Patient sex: F
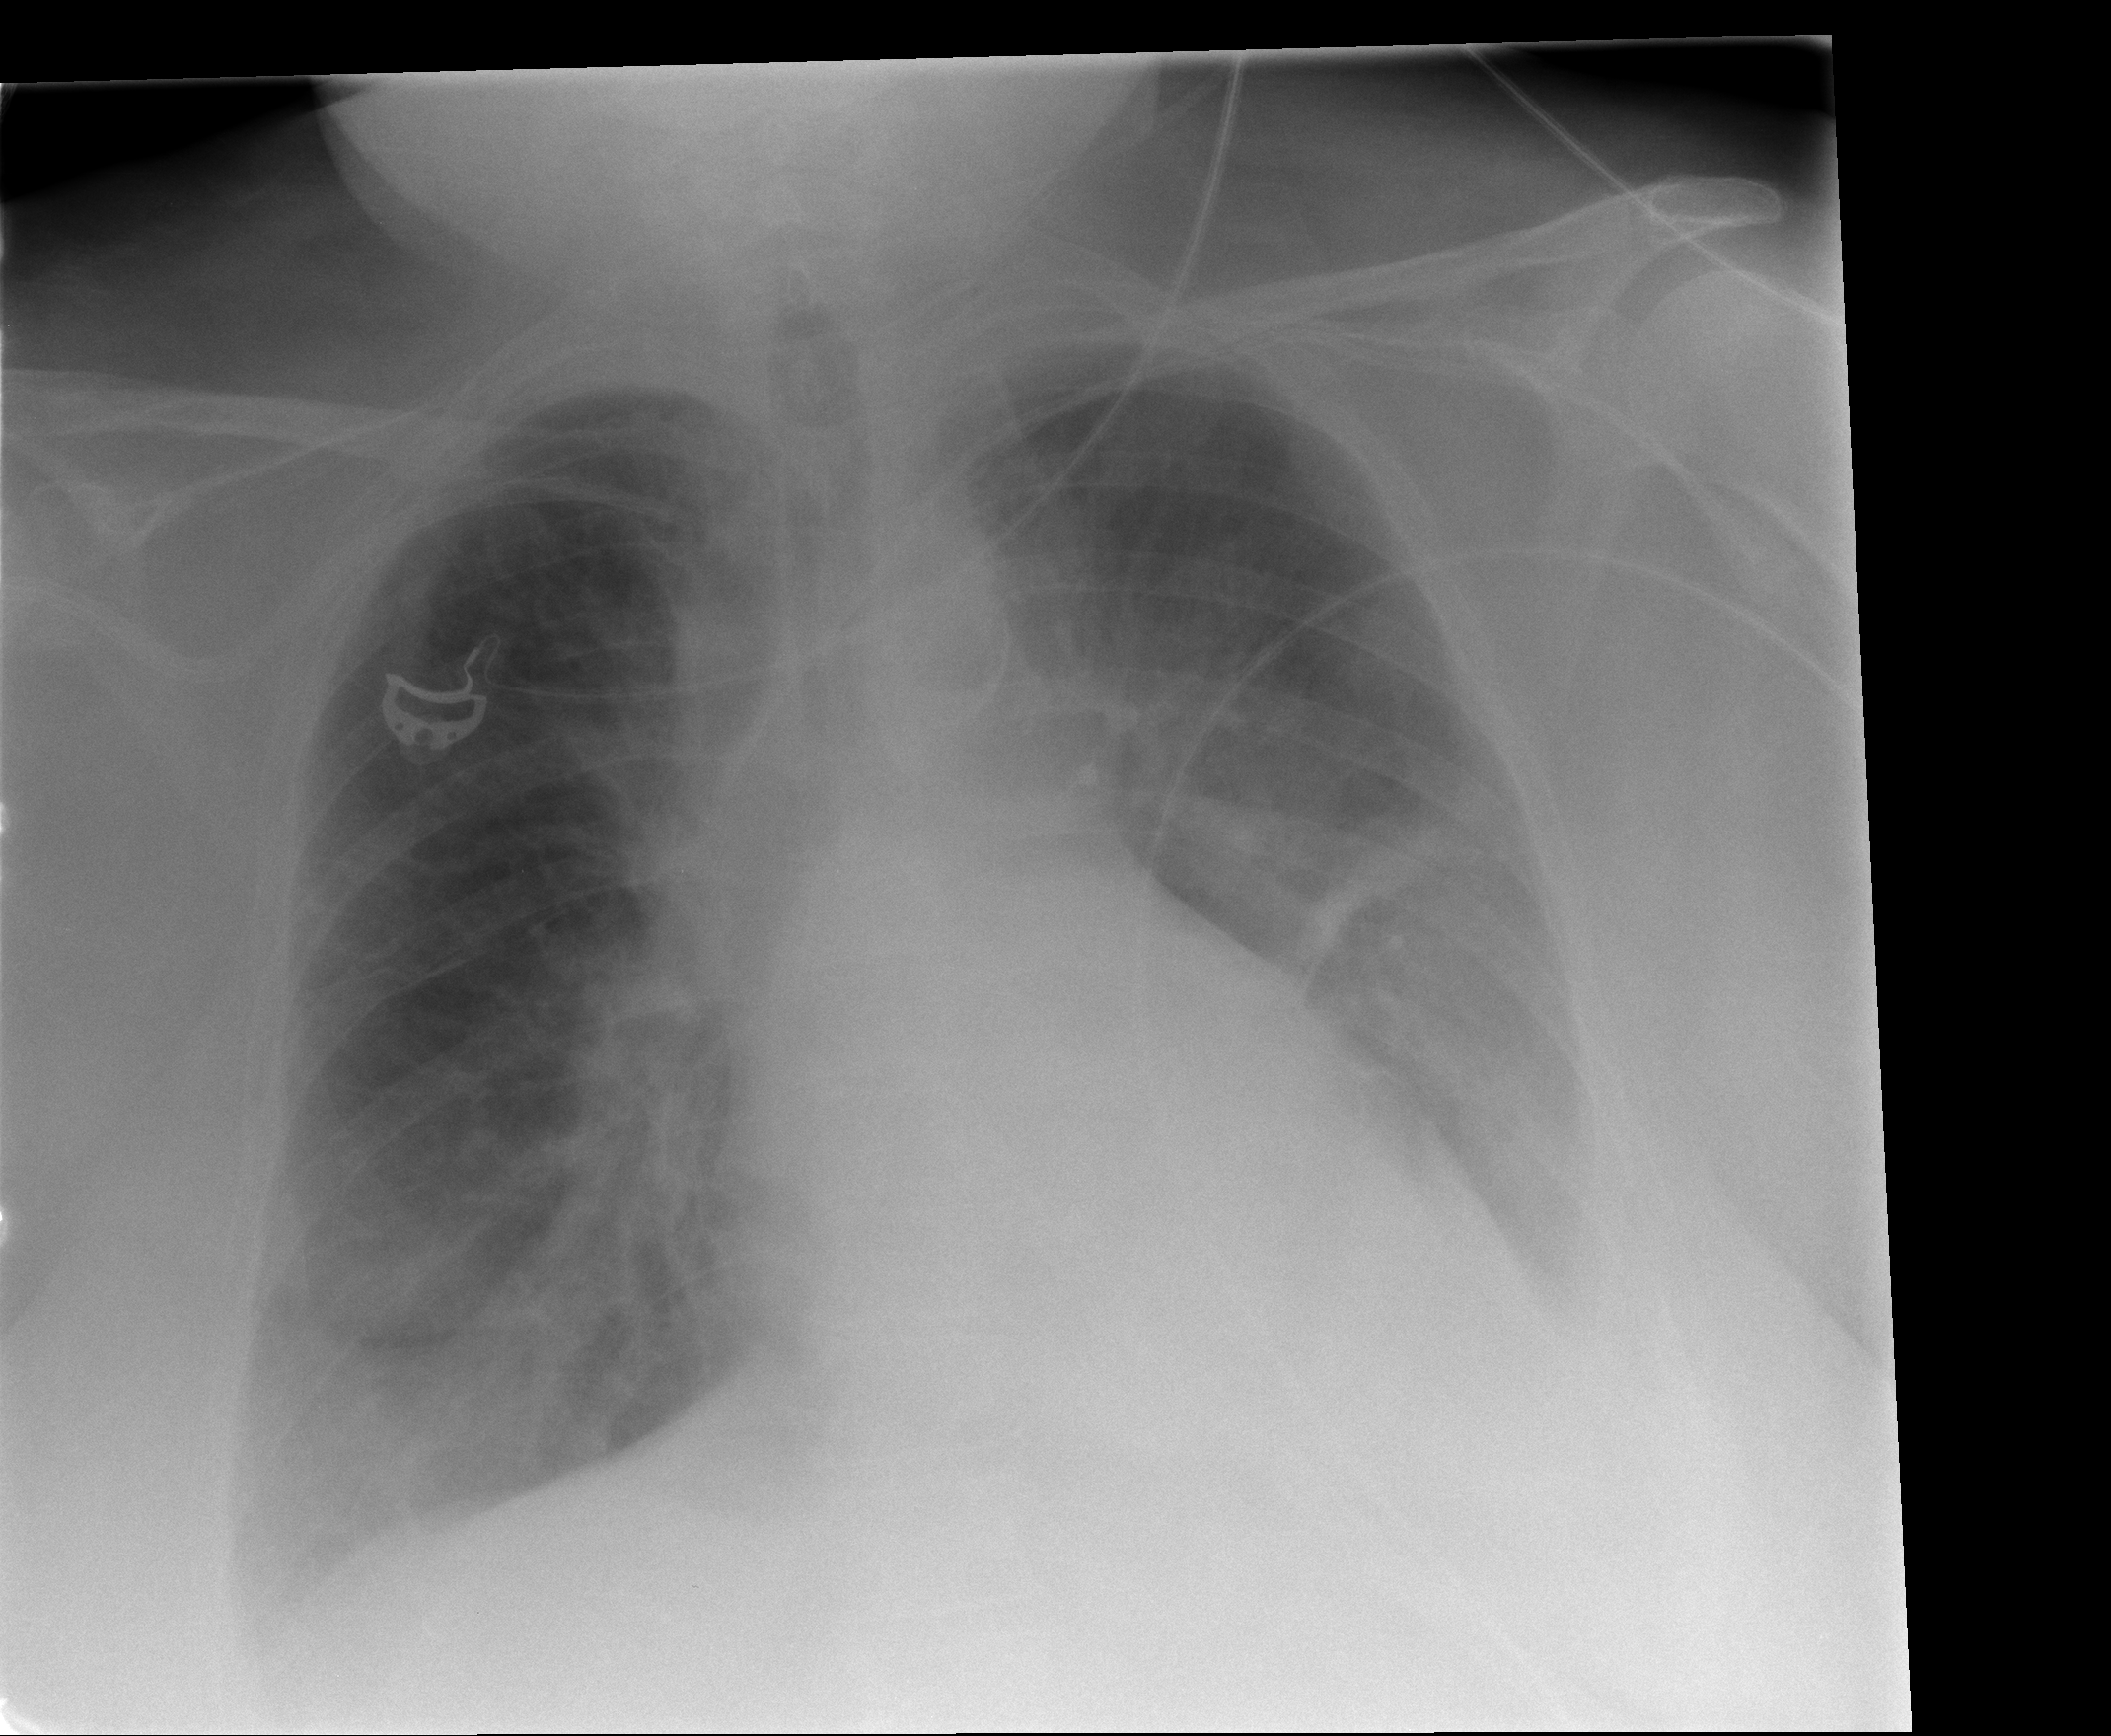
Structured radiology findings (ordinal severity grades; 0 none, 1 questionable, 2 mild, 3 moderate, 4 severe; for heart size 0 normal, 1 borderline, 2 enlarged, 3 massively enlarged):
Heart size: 2
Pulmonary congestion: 1
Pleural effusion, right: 1
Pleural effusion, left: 2
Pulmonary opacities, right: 1
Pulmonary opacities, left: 1
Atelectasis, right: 2
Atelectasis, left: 2